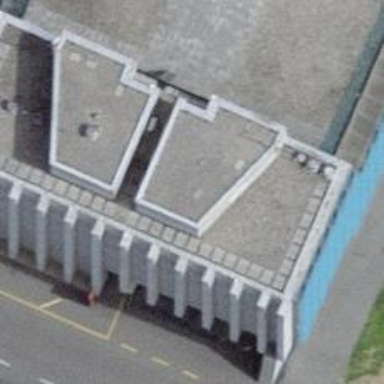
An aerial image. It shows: Police building.